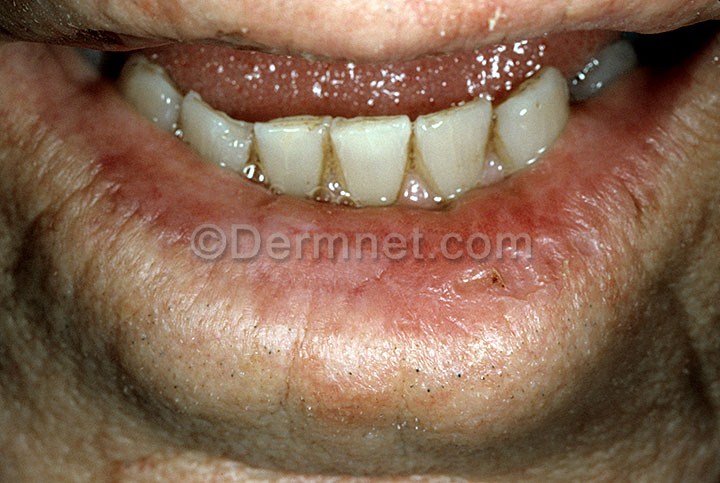
Disease: Actinic Keratosis Basal Cell Carcinoma and other Malignant Lesions